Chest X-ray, PA view. Patient: 27 years old, sex M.
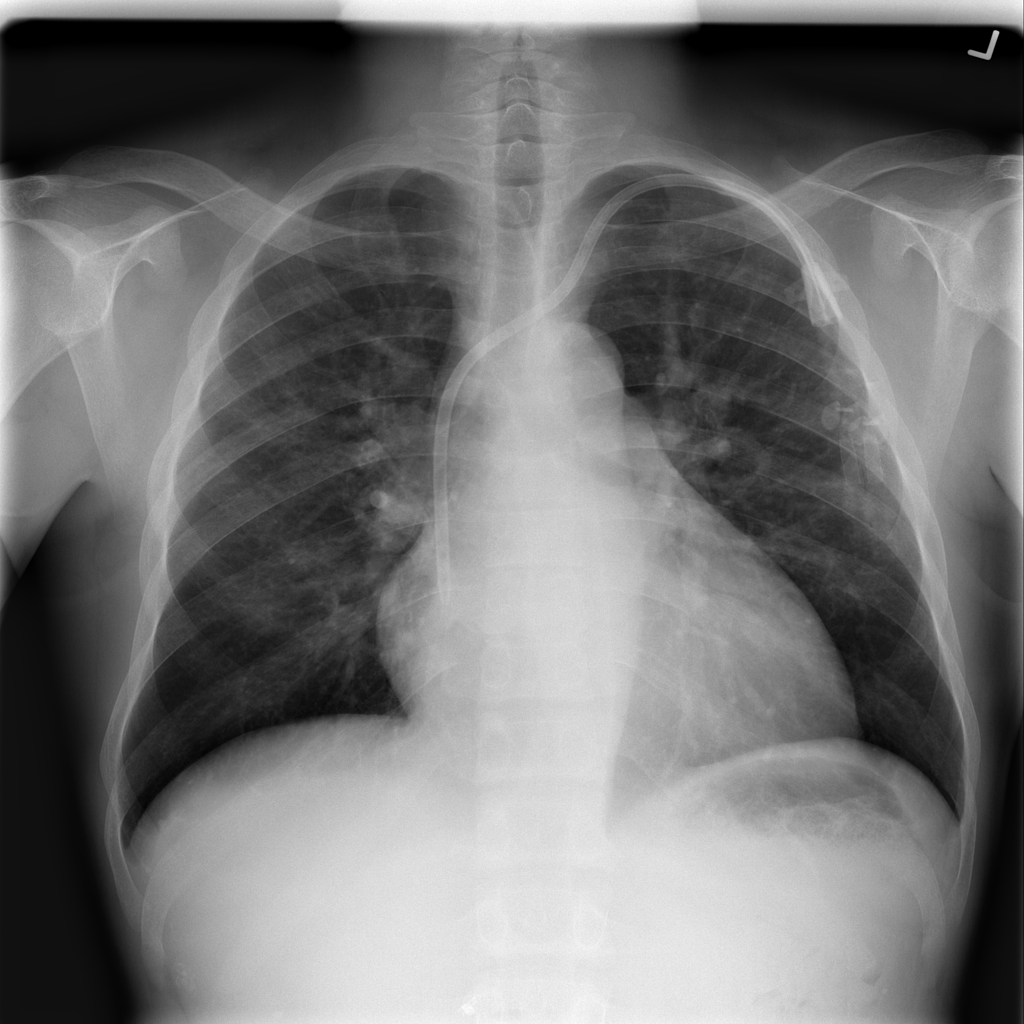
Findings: Cardiomegaly, Effusion